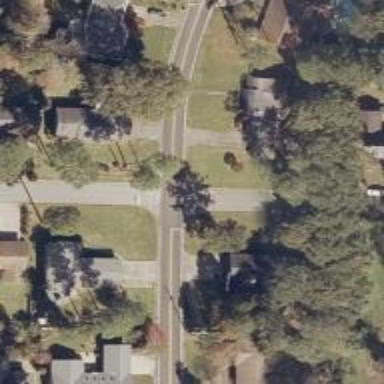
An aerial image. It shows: Road with stop sign.